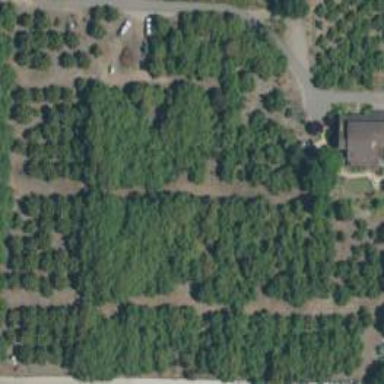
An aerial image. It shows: Orchard filled with avocado trees.